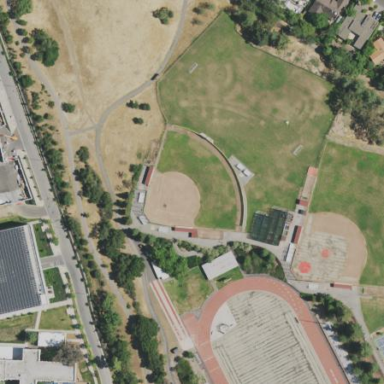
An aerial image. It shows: Softball pitch for leisure land activities.